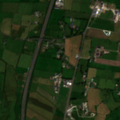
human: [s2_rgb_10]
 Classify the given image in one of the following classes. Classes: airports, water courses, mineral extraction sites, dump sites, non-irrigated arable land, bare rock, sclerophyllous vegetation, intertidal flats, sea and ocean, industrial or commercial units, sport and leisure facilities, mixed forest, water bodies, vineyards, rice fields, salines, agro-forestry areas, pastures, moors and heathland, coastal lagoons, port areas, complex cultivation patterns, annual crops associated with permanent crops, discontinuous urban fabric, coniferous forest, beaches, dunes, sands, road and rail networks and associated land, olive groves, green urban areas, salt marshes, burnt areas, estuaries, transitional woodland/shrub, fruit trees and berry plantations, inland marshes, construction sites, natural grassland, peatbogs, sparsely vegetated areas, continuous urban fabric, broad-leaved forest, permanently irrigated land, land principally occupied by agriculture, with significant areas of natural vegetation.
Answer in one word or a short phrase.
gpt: discontinuous urban fabric, pastures